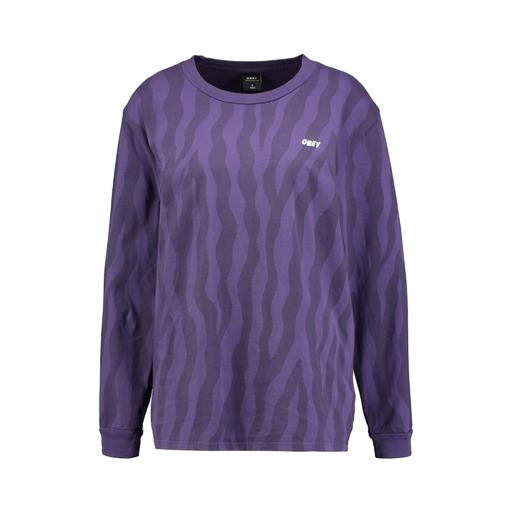
long-sleeve tee, purple crewneck long-sleeve tee, long-sleeve top, white background